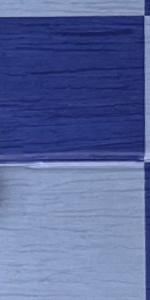
Label: Empty